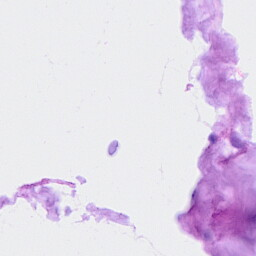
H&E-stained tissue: Ovarian